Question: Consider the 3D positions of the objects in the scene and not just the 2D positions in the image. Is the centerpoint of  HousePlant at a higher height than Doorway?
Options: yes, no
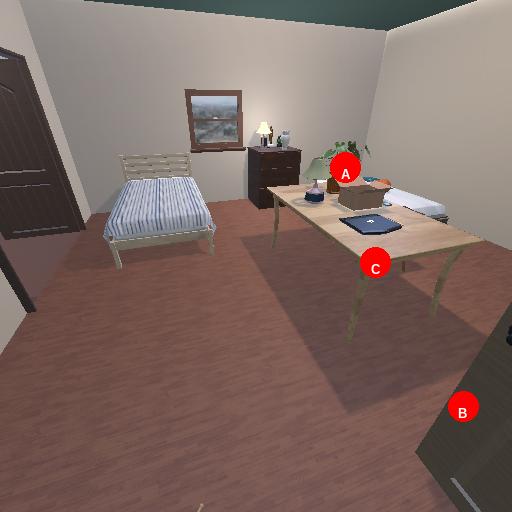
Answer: yes